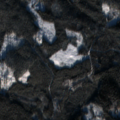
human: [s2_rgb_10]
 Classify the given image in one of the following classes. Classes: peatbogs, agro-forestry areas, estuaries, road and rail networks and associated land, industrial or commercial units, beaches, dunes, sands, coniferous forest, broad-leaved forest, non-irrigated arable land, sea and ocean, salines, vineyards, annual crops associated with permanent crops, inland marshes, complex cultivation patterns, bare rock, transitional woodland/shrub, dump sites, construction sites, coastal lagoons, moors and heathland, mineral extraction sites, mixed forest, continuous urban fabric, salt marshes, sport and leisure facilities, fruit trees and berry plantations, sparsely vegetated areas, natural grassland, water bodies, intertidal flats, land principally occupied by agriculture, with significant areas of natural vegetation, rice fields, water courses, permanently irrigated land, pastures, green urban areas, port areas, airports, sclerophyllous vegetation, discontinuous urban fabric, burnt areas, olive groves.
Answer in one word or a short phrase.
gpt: coniferous forest, mixed forest